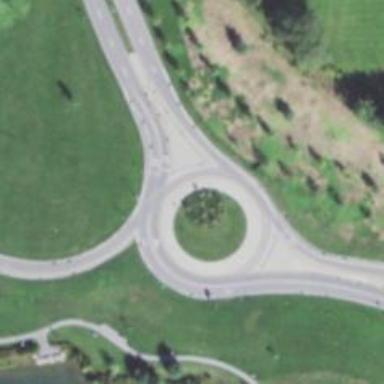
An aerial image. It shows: Roundabout on trunk highway with asphalt surface.